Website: lowes
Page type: customer-info-address
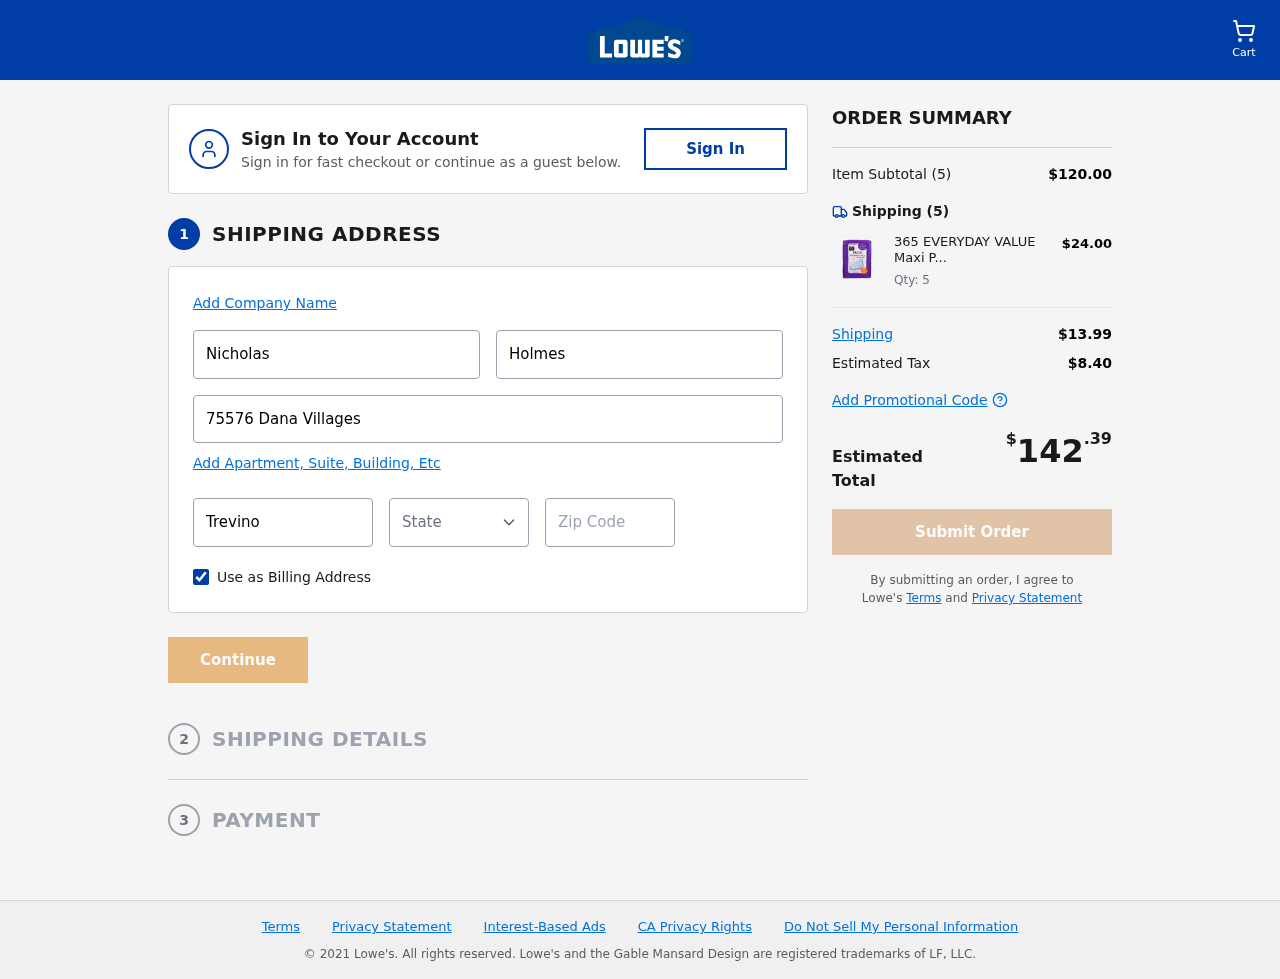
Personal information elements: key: PII_CITY
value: Trevinobury
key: PII_FIRSTNAME
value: Nicholas
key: PII_LASTNAME
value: Holmes
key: PII_POSTCODE
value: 92952
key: PII_STATE_ABBR
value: VA
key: PII_STREET
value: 75576 Dana Villages
Product elements: key: PRODUCT1_NAME
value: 365 EVERYDAY VALUE Maxi Pad Overnight, 14 CT
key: PRODUCT1_PRICE
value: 24
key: PRODUCT1_QUANTITY
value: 5
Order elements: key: ORDER_NUM_ITEMS
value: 5
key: ORDER_SUBTOTAL
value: $120.00
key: ORDER_NUM_ITEMS2
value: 5
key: ORDER_SHIPPING_COST
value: $13.99
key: ORDER_TAX
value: $8.40
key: ORDER_TOTAL
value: $142.39